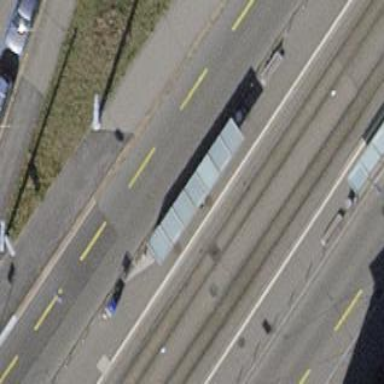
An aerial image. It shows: Shelter for public transport.